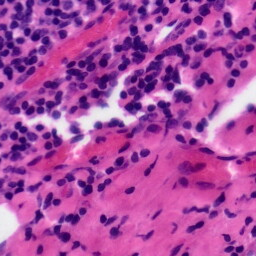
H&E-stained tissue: Tonsil